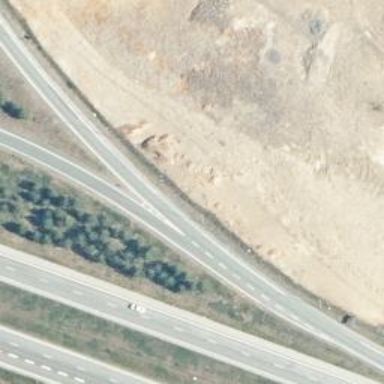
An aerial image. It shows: Asphalt motorway link.